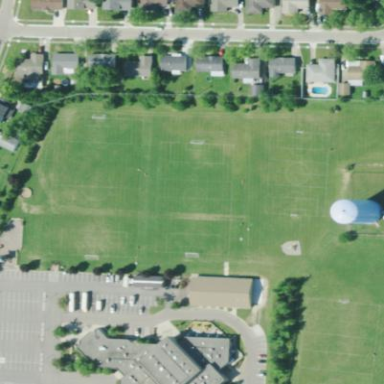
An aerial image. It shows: Soccer pitch for leisureland activities.